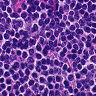
Metastatic tissue present: no